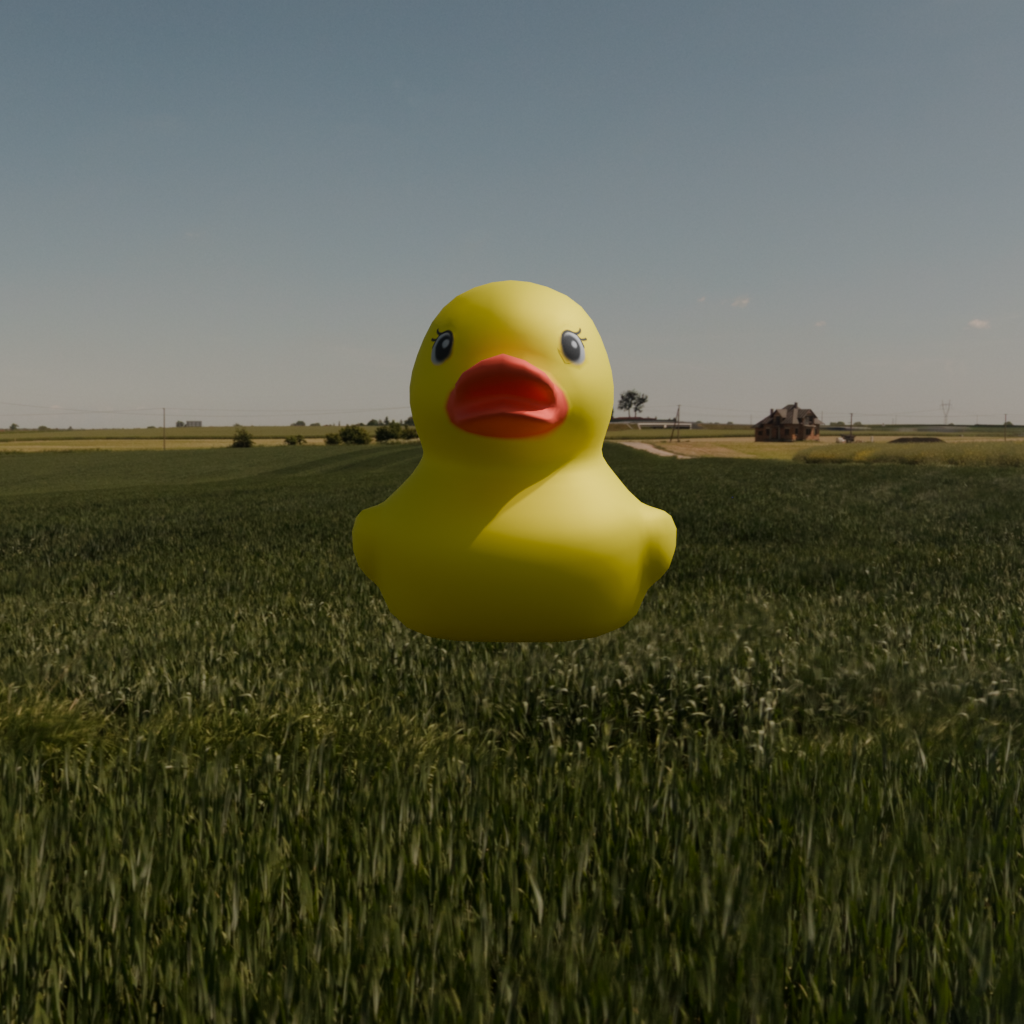
an image of a yellow rubber duck seen from <front> in a lush green field under a sunny sky with clouds.